Question: I want join the text-box and the button together without any space
them in Foundation-Zurb framework.I have removed margin from everything.

'''
<style>
.margin-top{
margin-top: .7em;
}
.margin-top div input[type="text"] {
height:2em;
}
.button-height {
width:5em;
padding:.3em;
}
</style>
<body>
<div class="row margin-top">
<div class="small-7 columns">
<img src="http://placehold.it/220x67">
</div>
<div class="small-3 columns no-margin">
<input type="text" class="input-small no-margin">
</div>
<div class="small-2 columns no-margin">
<button class="button-height no-margin">search</button>
</div>
</div> <!-- end-of-ROW1 -->
</body>
</html>
'''
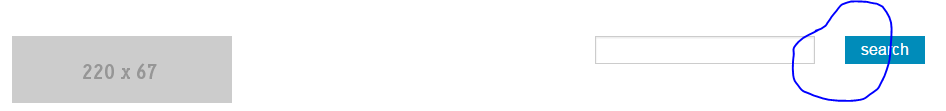
Answer: In foundation, every column has padding on the left and right. So what you're seeing is a result of the left and right padding of the columns creating that space. You're going to have to override the column padding. First, create a unique wrapper around the portion of your code you want to remove the padding from. This is important so you don't remove the column padding from every column on the page. Then, select the column class inside that div wrapper to remove column padding from that section.
'''
.unique-div-name .columns {
padding-left: 0;
padding-right: 0;
}
'''
:
'''
<div class="row margin-top unique-div-name">
<div class="small-7 columns">
<img src="http://placehold.it/220x67">
</div>
<div class="small-3 columns no-margin">
<input type="text" class="input-small no-margin">
</div>
<div class="small-2 columns no-margin">
<button class="button-height no-margin">search</button>
</div>
</div>
'''